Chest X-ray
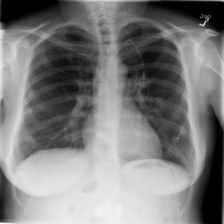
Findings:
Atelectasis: negative
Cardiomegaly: negative
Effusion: negative
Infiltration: negative
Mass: negative
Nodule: negative
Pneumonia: negative
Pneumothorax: negative
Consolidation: negative
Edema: negative
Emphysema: negative
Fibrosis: negative
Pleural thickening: negative
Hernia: negative